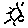
Label: sun